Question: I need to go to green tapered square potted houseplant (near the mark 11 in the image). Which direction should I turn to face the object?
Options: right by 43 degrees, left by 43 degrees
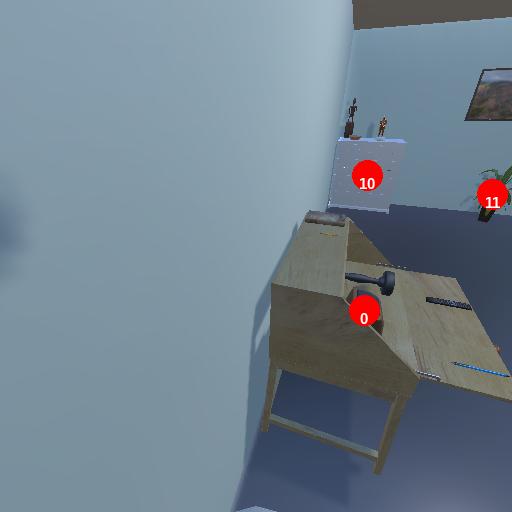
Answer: right by 43 degrees